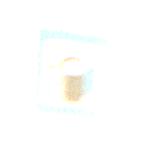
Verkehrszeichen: LadestationFuerElektrofahrzeuge
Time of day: MorningAfternoon
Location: Outdoor (Suburban)
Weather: PartlyCloudy
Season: NotSpecified
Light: Natural